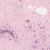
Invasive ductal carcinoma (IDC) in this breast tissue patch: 1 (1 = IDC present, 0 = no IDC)